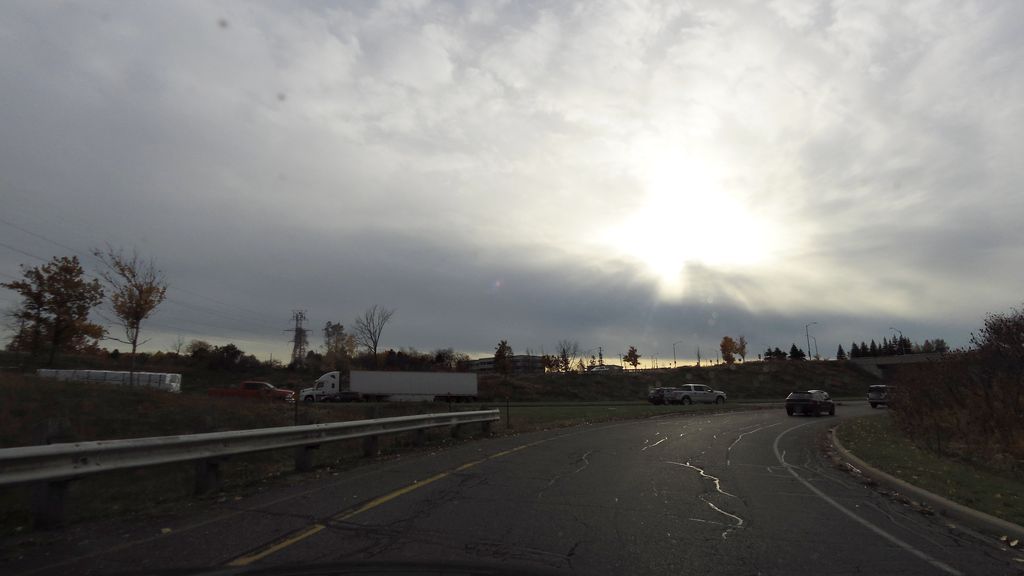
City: hamilton